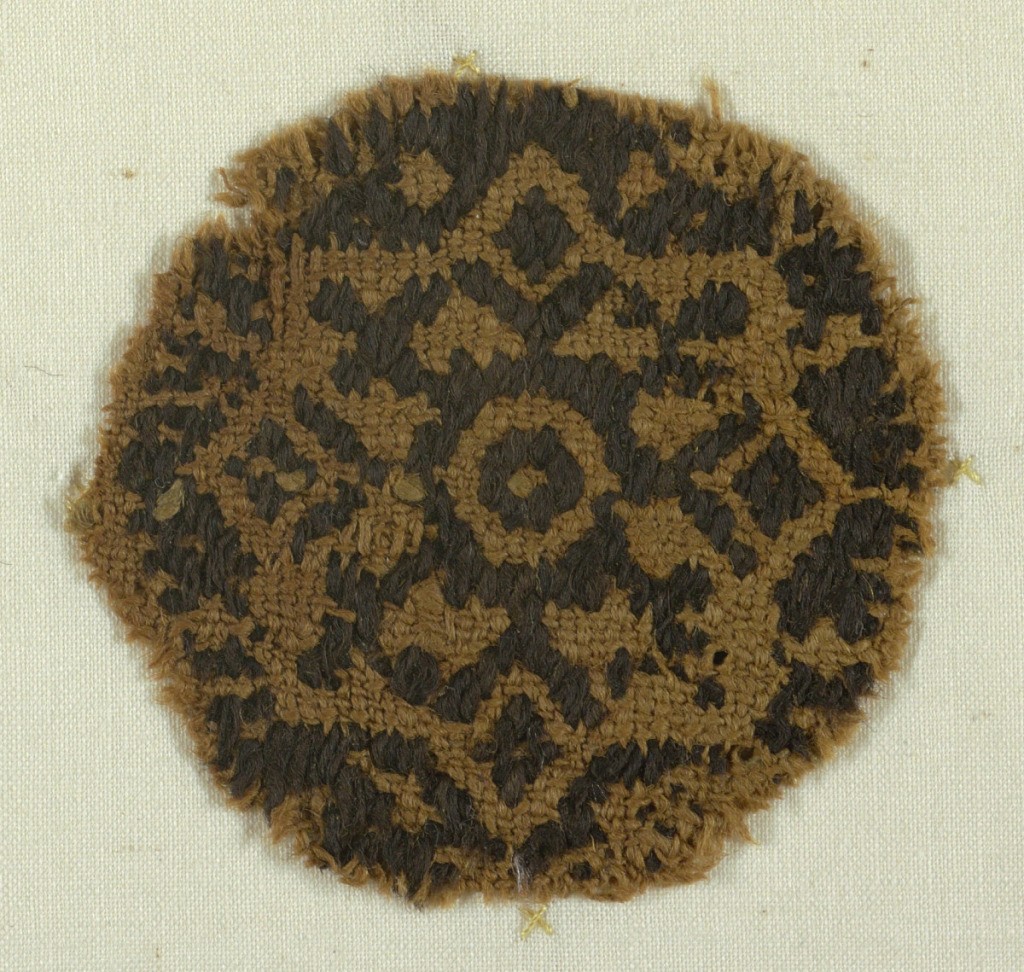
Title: Medallion
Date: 4th–6th century
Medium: Warp; z-spun wool, Weft; S-spun wool Technique: supplementary weft floats in plain weave foundation
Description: Medallion contains eight pointed star filled with geometric forms. Mounted on plain weave linen